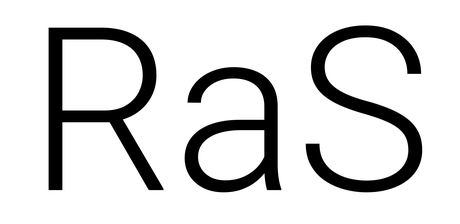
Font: Roboto_Light